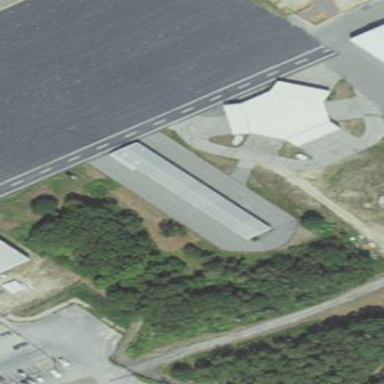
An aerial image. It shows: Hangar building.